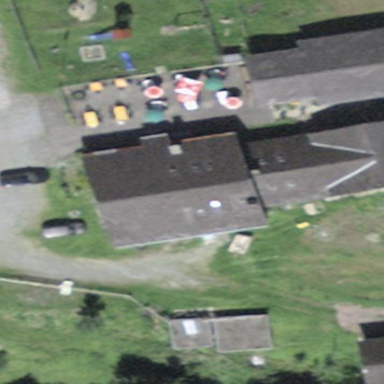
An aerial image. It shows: Hostel building.